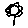
Label: flower